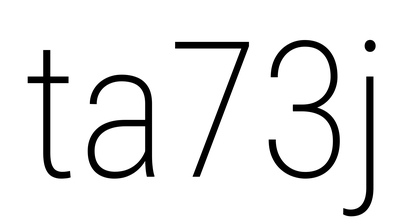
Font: Roboto_Condensed_ExtraLight